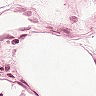
Metastatic tissue present: no